Interaction volume radius: 5 \u00c5
Interaction volume height: 15 \u00c5
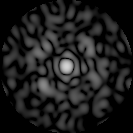
Disorder parameter: 0.8328